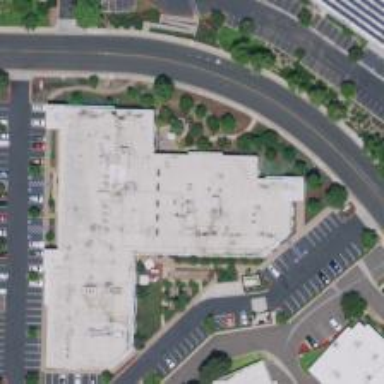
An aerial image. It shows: Industrial building.